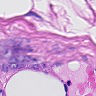
Metastatic tissue present: yes